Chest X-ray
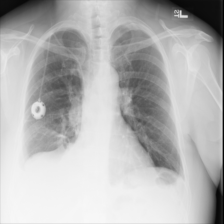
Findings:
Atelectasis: negative
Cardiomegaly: negative
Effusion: negative
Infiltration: negative
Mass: negative
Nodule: negative
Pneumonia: negative
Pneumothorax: negative
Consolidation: negative
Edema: negative
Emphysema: negative
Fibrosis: negative
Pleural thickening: negative
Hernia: negative